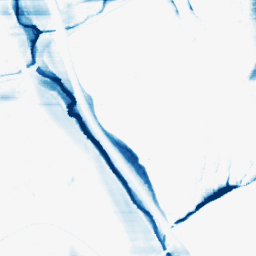
Category: morphological
Decomposition family: morphological_rect
Decomposition parameters: operation: closing
width: 50
height: 3
Upsampling method: bicubic_3x
Upsampling parameters: scale: 3
Upsampling scale: 3